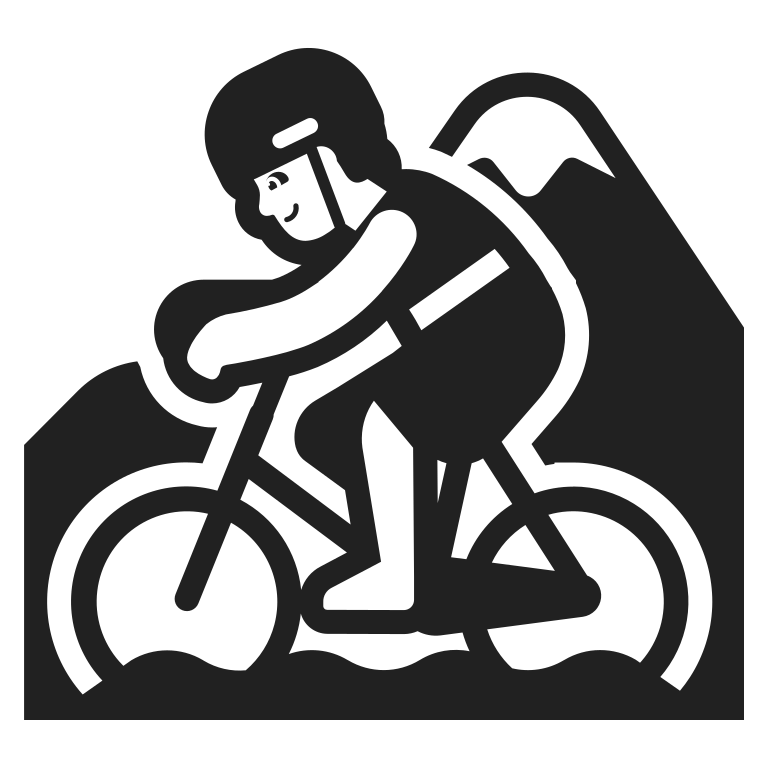
person mountain biking high contrast default